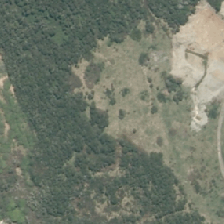
Land cover: low_producing_grassland